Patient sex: M
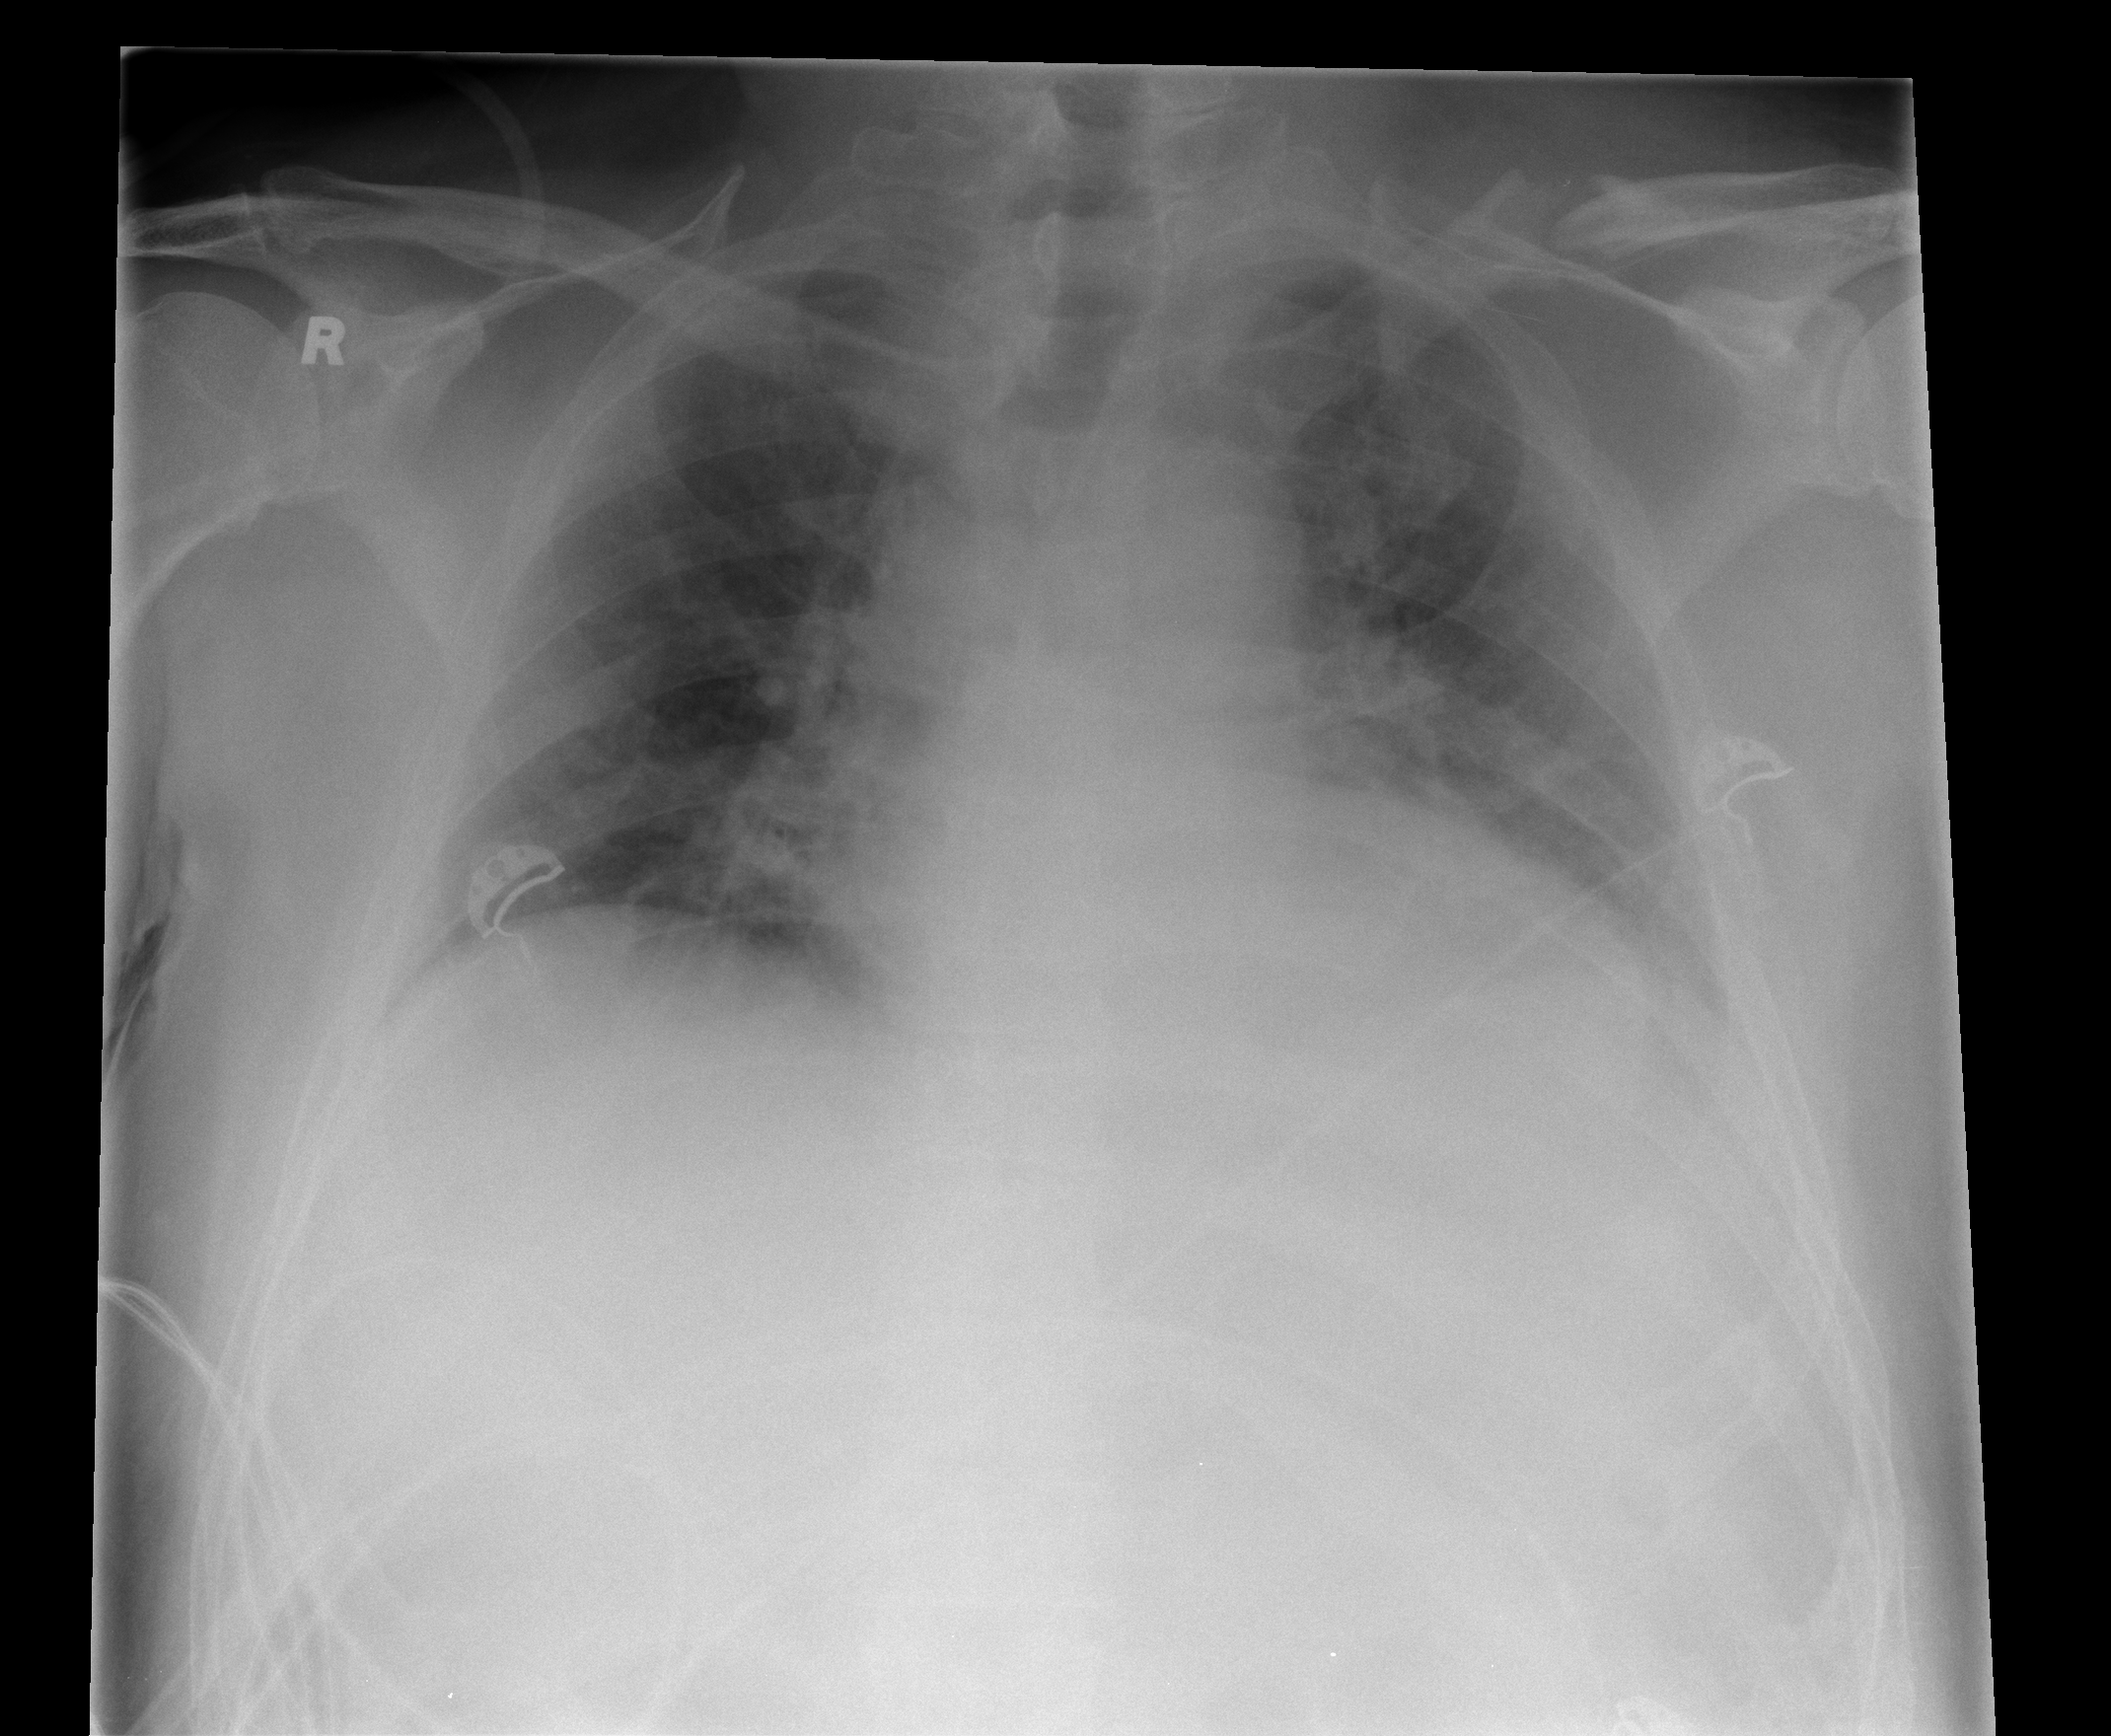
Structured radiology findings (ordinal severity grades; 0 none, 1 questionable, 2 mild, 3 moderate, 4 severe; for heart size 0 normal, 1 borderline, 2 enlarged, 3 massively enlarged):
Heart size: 0
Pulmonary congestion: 0
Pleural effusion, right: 0
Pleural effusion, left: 1
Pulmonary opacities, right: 0
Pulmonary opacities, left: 0
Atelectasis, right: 0
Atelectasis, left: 2